Interaction volume radius: 10 \u00c5
Interaction volume height: 25 \u00c5
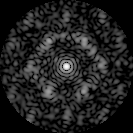
Disorder parameter: 0.6751